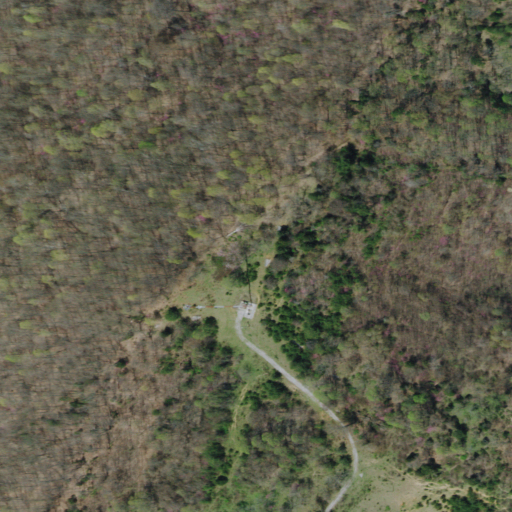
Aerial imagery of mountain in Tennessee named Jake Knob containing deciduous forest and pasture